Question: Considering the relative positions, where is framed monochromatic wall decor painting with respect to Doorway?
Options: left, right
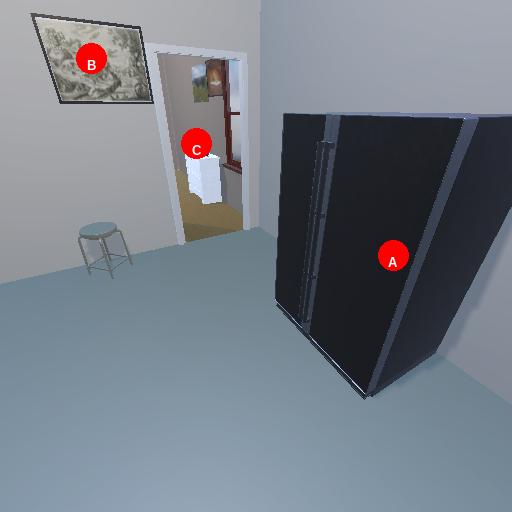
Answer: left